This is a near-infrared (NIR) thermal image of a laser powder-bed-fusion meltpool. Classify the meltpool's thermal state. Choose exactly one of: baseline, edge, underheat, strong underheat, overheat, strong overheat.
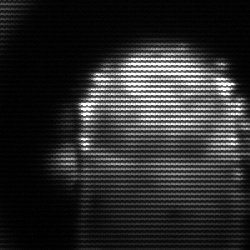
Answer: baseline